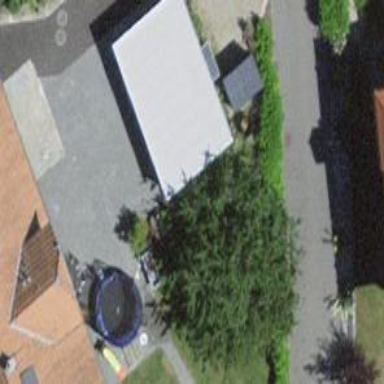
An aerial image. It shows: Carport building.